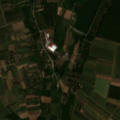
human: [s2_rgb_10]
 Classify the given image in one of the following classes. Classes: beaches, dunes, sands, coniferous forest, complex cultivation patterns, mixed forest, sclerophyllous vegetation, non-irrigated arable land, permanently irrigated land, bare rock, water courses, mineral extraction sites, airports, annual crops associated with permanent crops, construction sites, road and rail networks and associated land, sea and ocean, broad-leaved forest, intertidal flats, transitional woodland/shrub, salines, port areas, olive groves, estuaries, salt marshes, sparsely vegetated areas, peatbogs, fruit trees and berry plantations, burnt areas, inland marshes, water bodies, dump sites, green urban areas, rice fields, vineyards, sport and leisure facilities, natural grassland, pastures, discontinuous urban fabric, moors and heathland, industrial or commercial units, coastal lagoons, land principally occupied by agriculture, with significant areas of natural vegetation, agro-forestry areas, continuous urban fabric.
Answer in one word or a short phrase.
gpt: non-irrigated arable land, complex cultivation patterns, land principally occupied by agriculture, with significant areas of natural vegetation, broad-leaved forest, water bodies